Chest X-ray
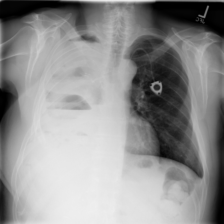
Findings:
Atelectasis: negative
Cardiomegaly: negative
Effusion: negative
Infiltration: negative
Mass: negative
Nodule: negative
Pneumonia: negative
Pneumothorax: negative
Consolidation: negative
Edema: negative
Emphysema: negative
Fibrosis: negative
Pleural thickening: negative
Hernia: negative